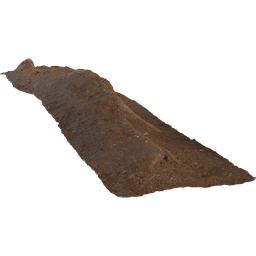
Label: nature